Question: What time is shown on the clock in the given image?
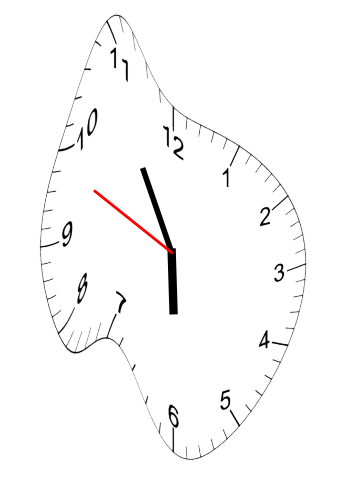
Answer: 05:54:49